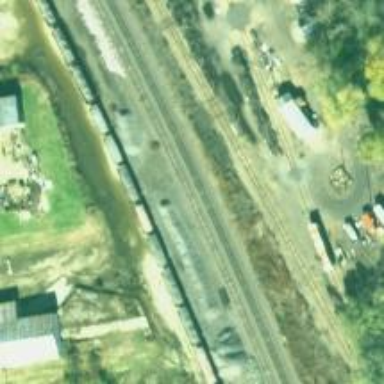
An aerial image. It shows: Railway siding for service.